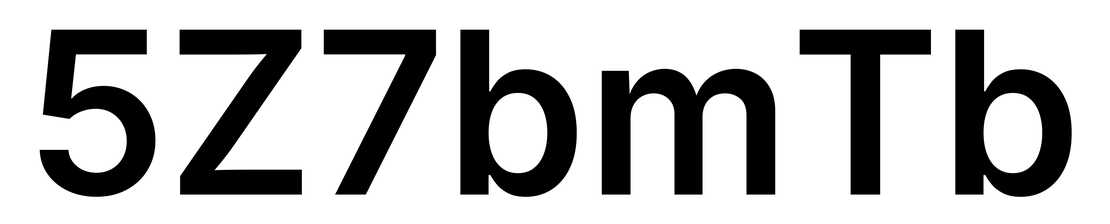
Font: Inter_SemiBold